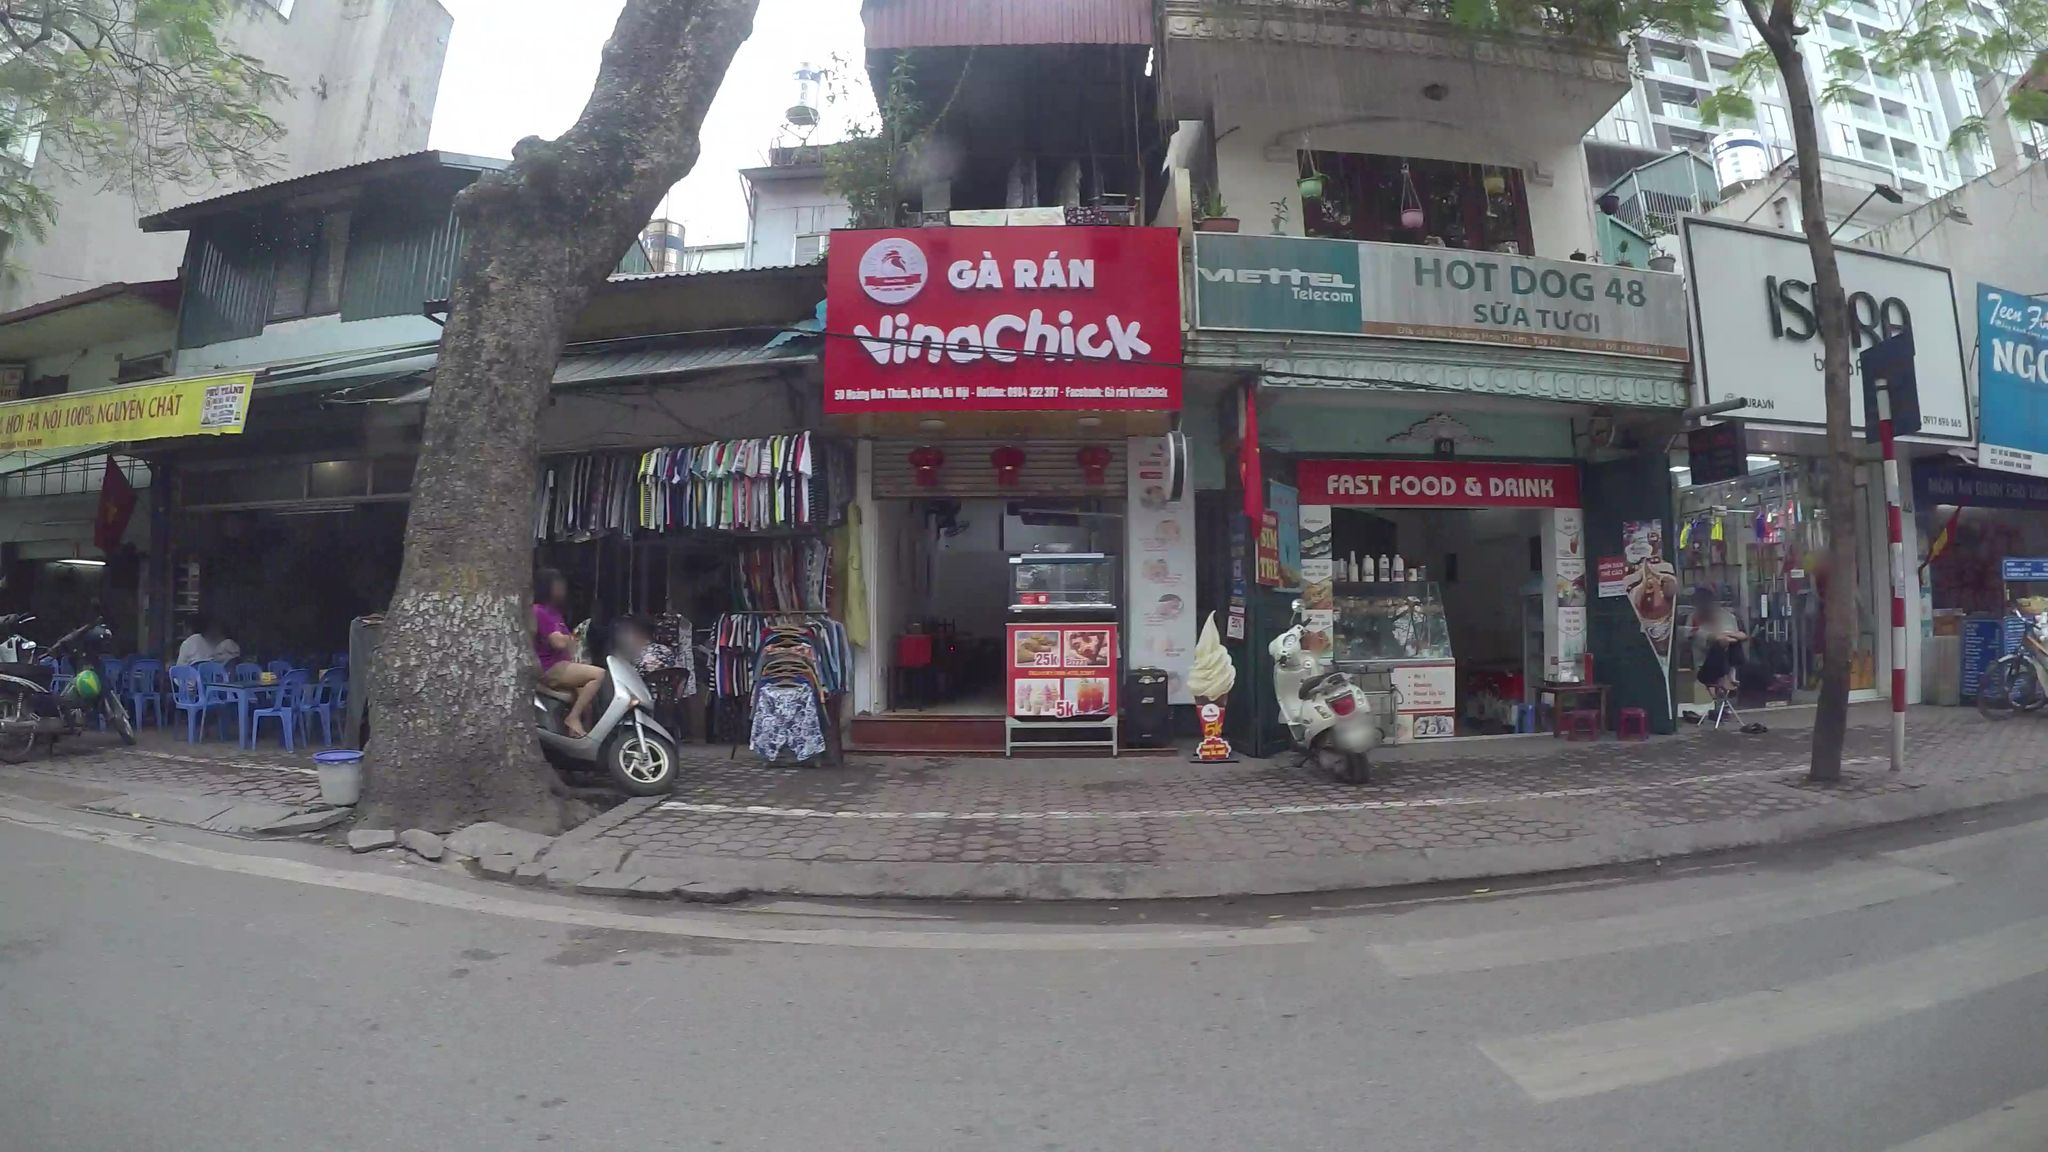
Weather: clear
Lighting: day
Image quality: good
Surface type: walking surface
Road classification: secondary
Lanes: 2
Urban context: urban centre
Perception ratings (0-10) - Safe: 6.48, Lively: 8.29, Beautiful: 4.33, Boring: 0.46, Depressing: 8.36, Wealthy: 1.16